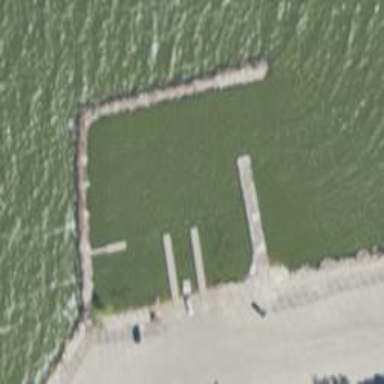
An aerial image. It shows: Slipway on leisure land.